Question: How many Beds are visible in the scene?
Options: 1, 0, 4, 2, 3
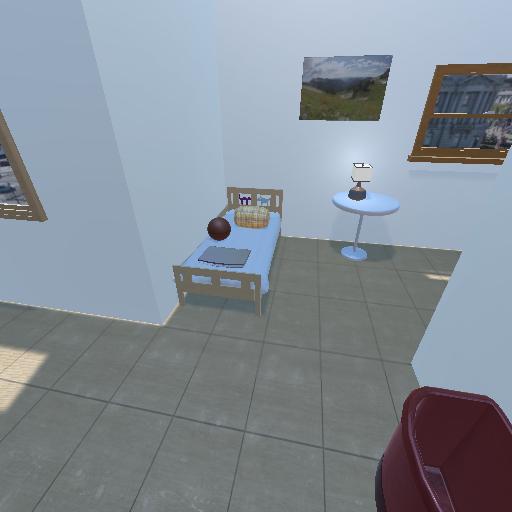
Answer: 1